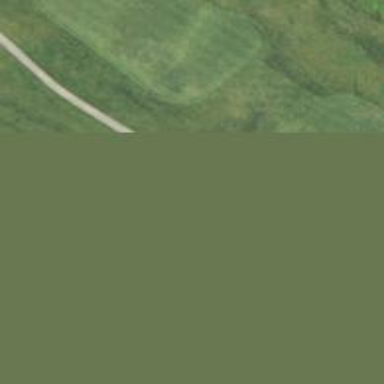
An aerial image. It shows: Golf cartpath that is also road path.